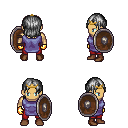
a pixel art fantasy rpg character, male body template, human, tanned skin, chain tabard jacket, red pants, gray long bangs hairstyle, gold tiara, gold gloves, brown shoes, shield, four views (front, back, left, right), 2x2 character sprite sheet, small pixel art, hard edges, no anti-aliasing